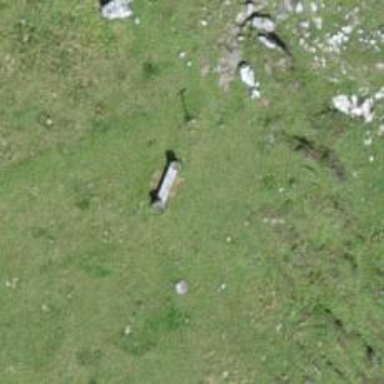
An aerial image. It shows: Bench for seating.